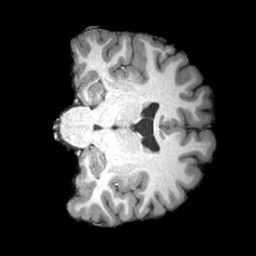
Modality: T1w
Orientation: coronal
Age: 25
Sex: female